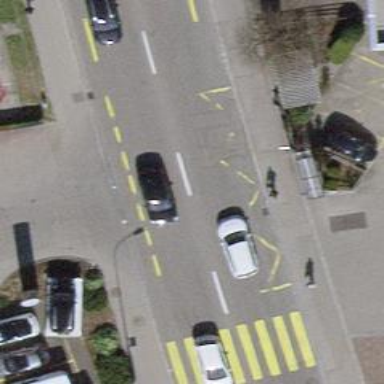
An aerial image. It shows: Primary road with asphalt surface and separate sidewalks. There is designated lane for cyclists on both sides.